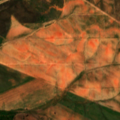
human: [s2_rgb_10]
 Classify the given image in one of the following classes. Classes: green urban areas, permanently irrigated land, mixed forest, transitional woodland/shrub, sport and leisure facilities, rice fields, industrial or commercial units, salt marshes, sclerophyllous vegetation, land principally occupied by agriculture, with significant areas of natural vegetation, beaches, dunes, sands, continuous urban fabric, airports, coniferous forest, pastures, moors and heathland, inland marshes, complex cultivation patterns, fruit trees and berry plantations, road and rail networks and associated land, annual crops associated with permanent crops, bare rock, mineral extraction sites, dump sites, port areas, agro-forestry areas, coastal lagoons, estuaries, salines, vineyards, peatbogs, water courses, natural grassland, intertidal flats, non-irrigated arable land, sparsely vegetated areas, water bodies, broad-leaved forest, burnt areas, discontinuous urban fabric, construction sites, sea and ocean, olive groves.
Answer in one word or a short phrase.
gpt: non-irrigated arable land, permanently irrigated land, olive groves